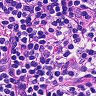
Metastatic tissue present: no